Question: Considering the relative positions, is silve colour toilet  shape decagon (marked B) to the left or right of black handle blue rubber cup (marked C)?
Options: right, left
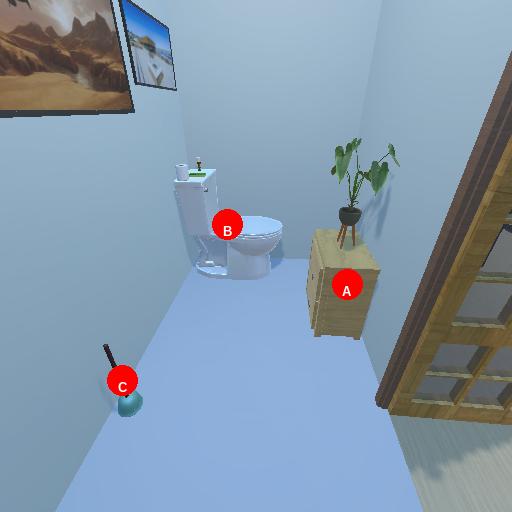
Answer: right